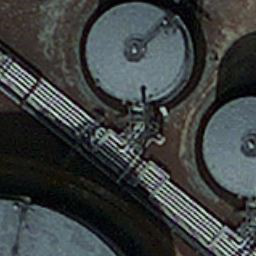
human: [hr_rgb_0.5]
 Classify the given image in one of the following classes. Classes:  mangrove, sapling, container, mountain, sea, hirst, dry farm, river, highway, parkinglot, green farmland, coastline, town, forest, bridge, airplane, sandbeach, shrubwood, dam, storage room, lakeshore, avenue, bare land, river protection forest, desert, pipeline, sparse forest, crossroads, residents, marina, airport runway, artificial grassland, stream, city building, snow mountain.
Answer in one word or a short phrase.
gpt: storage room